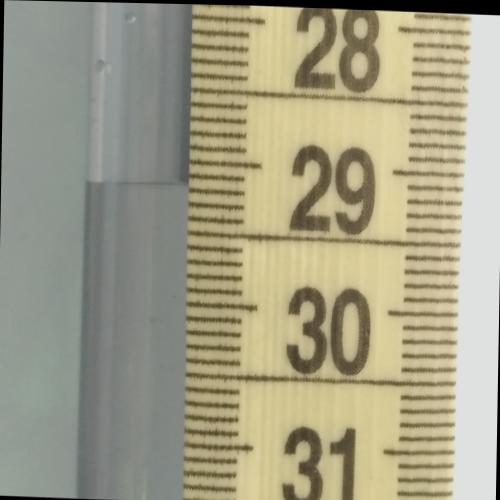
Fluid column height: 29.2 cm